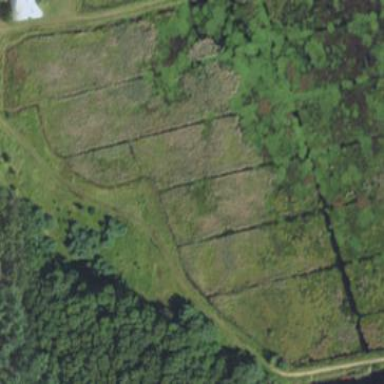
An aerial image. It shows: Orchard located in cranberry bog wetland area.